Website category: book
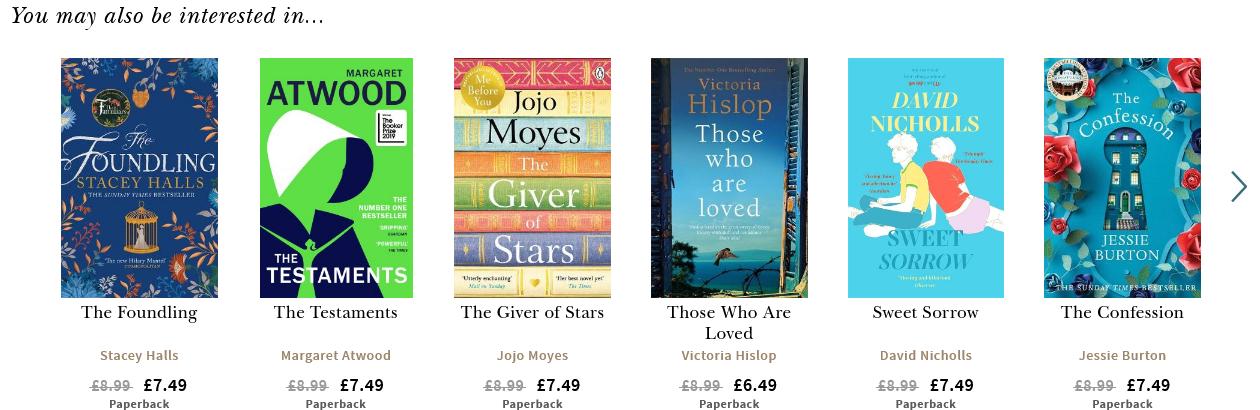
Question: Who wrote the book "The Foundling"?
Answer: Stacey Halls

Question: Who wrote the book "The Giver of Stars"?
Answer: Jojo Moyes

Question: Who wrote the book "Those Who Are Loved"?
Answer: Victoria Hislop

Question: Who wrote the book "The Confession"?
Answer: Jessie Burton

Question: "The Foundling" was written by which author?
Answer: Stacey Halls

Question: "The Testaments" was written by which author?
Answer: Margaret Atwood

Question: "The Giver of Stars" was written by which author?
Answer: Jojo Moyes

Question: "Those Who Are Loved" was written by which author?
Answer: Victoria Hislop

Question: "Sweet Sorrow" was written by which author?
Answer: David Nicholls

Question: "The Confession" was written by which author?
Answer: Jessie Burton

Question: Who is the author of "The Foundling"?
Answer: Stacey Halls

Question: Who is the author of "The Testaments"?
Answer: Margaret Atwood

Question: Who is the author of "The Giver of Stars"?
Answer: Jojo Moyes

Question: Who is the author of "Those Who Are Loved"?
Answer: Victoria Hislop

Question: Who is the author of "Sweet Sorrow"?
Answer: David Nicholls

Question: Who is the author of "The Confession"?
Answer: Jessie Burton

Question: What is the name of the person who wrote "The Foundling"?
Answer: Stacey Halls

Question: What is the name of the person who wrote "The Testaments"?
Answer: Margaret Atwood

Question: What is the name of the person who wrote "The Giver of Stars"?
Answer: Jojo Moyes

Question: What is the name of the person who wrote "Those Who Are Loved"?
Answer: Victoria Hislop

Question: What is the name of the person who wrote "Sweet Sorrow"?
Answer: David Nicholls

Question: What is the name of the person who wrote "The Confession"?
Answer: Jessie Burton

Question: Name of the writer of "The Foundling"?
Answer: Stacey Halls

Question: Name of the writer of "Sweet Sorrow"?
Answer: David Nicholls

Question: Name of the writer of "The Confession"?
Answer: Jessie Burton

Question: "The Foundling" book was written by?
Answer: Stacey Halls

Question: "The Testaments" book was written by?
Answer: Margaret Atwood

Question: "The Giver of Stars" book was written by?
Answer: Jojo Moyes

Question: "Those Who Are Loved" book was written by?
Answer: Victoria Hislop

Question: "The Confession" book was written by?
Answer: Jessie Burton

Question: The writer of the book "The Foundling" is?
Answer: Stacey Halls

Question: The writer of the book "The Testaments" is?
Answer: Margaret Atwood

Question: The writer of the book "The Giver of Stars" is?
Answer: Jojo Moyes

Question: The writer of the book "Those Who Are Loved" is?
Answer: Victoria Hislop

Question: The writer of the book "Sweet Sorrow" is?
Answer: David Nicholls

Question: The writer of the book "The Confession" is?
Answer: Jessie Burton

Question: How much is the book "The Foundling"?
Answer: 7.49

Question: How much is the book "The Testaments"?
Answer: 7.49

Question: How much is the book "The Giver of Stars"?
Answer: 7.49

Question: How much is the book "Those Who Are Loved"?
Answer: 6.49

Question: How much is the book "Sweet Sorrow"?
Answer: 7.49

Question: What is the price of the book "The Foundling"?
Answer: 7.49

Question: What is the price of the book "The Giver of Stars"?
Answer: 7.49

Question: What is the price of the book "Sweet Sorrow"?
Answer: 7.49

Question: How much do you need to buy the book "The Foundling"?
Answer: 7.49

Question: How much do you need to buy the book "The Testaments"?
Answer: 7.49

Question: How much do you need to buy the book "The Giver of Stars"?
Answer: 7.49

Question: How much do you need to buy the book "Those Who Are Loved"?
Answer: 6.49

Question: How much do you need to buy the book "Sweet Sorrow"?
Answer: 7.49

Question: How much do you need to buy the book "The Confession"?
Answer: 7.49

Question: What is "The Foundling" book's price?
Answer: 7.49

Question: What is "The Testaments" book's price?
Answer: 7.49

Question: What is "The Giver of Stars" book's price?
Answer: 7.49

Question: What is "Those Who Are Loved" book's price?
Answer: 6.49

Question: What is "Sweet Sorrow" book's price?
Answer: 7.49

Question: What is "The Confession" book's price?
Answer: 7.49

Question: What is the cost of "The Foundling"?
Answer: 7.49

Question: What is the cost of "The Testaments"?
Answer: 7.49

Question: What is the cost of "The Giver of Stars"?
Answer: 7.49

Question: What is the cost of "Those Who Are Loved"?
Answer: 6.49

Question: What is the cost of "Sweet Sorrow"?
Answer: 7.49

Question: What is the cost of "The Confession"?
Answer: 7.49

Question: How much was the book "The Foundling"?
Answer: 7.49

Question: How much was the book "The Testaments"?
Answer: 7.49